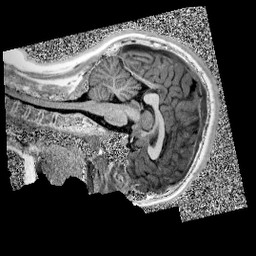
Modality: UNIT1
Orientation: sagittal
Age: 12
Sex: female
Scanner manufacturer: siemens
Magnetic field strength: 3 T
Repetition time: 4 s
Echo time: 0.00299 s